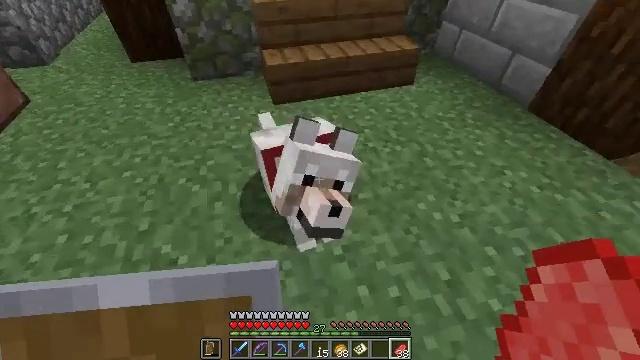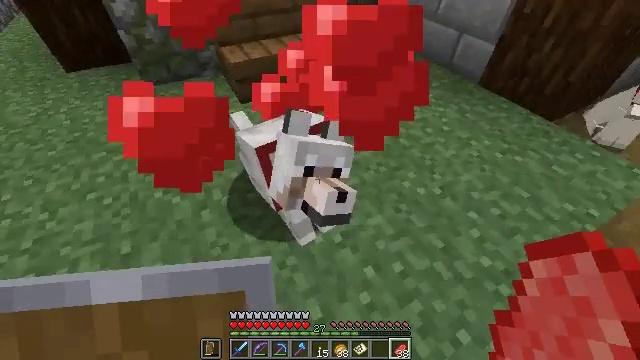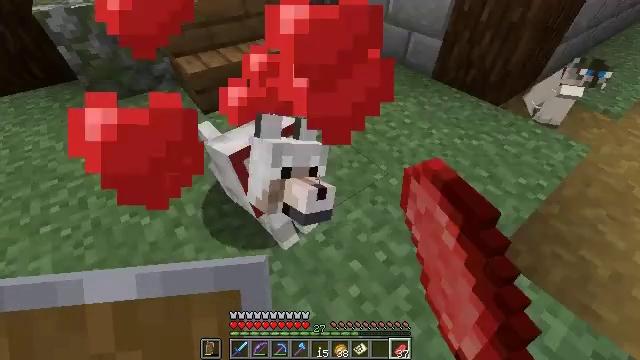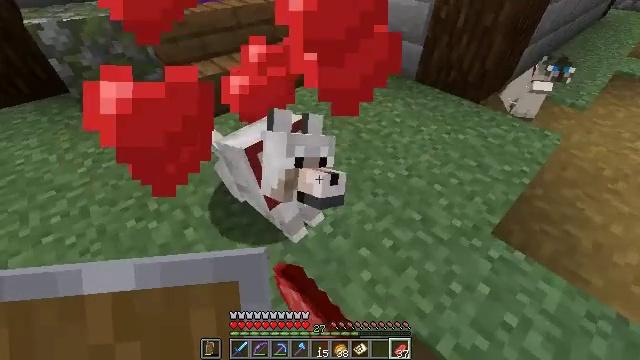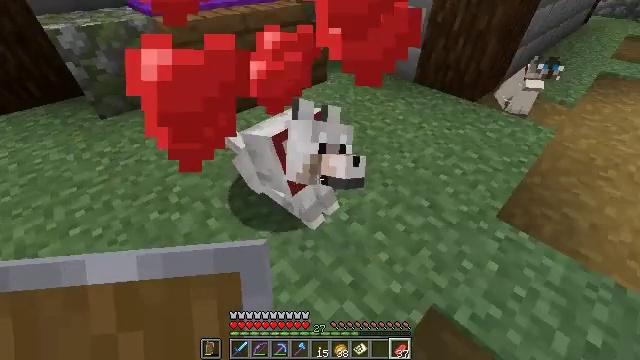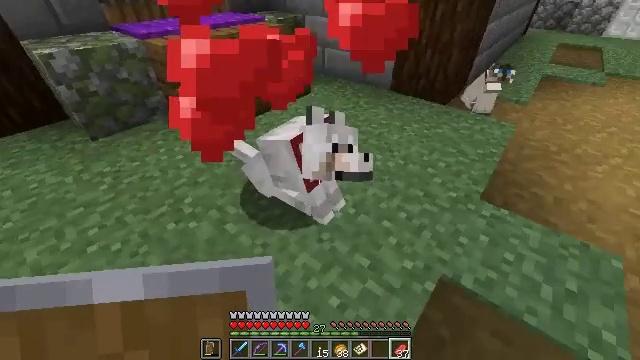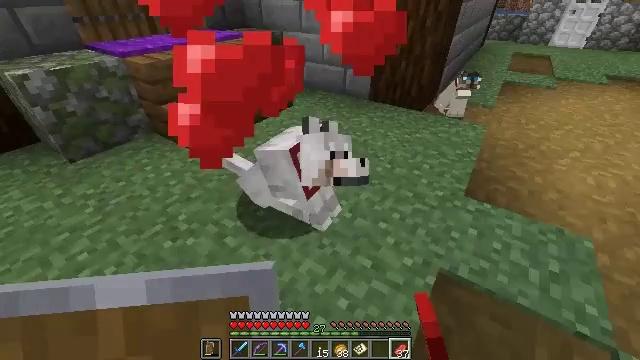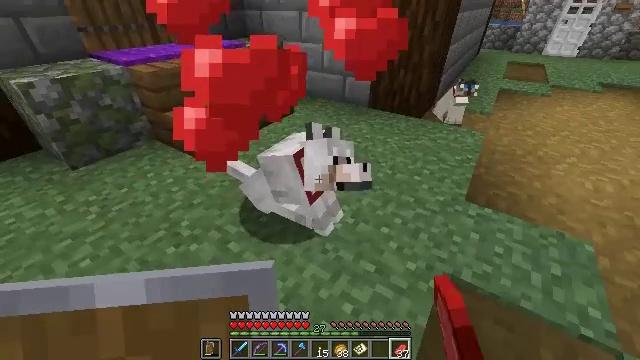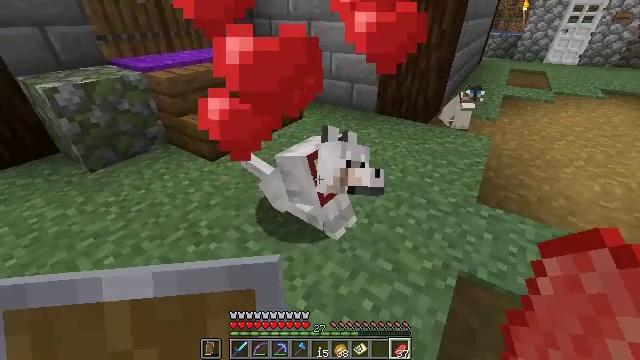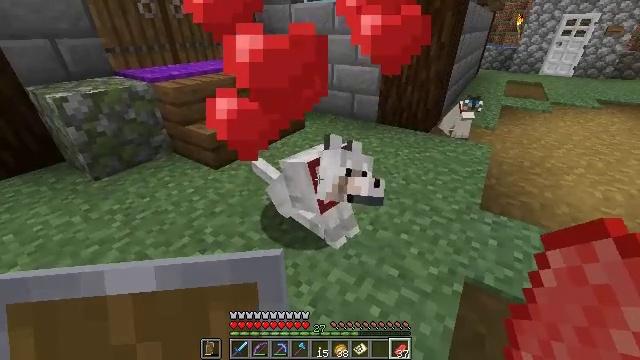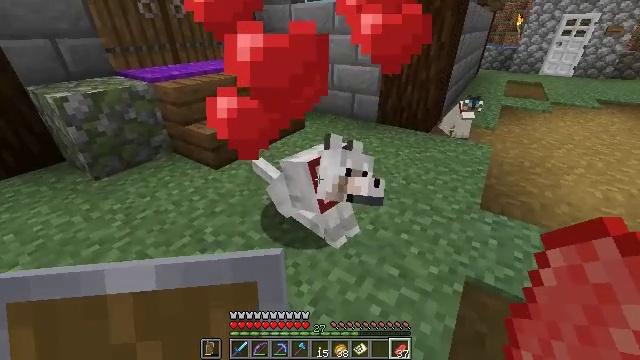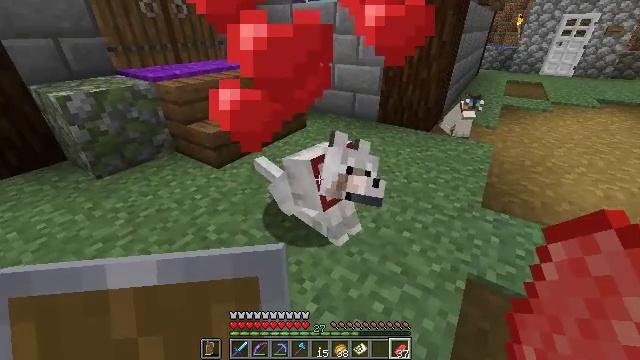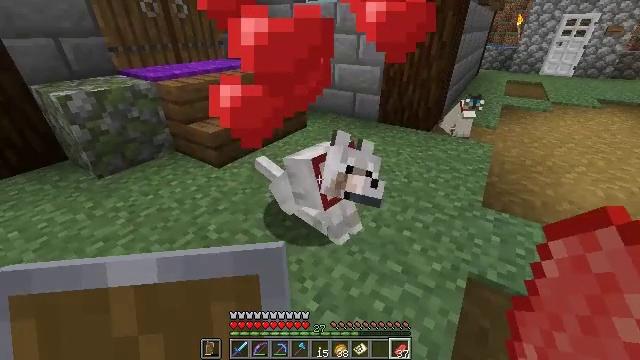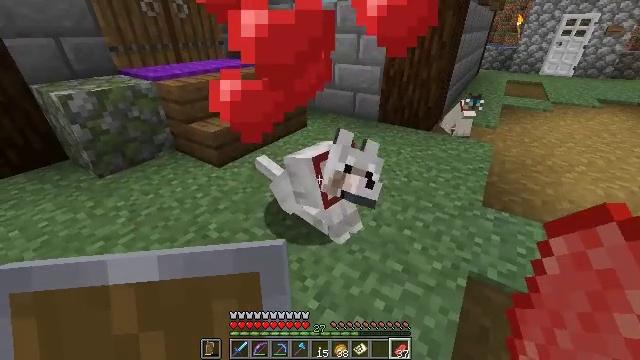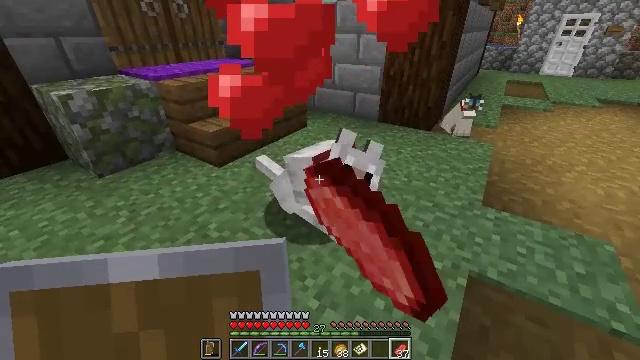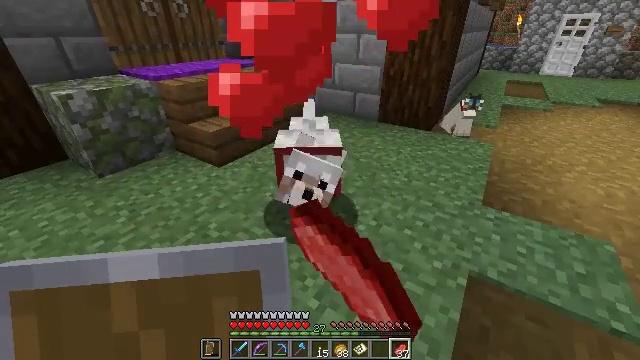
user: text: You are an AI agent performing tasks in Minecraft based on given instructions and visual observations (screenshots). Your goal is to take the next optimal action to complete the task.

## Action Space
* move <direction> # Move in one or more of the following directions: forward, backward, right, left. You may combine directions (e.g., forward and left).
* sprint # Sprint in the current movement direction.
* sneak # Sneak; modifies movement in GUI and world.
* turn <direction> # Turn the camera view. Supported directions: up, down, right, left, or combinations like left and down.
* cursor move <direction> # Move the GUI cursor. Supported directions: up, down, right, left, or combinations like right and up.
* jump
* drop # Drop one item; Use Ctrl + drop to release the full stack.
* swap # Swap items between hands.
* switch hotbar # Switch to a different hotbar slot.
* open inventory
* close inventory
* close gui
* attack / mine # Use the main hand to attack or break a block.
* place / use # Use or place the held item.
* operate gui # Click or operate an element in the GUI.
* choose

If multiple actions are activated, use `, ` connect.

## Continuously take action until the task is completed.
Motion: motion action
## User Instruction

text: Break the clay block to collect it.
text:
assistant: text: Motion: move back and move left, turn right and down
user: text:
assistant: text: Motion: move back and move left, turn right
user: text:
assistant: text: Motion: move back and move left, turn right and up
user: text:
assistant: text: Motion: move back and move left, turn right and up
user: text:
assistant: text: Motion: move back and move left, turn right and up
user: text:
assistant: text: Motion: move left, turn right and up
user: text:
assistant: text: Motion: turn up
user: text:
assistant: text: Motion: turn up, use / place
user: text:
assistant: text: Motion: turn up, use / place
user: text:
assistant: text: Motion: use / place
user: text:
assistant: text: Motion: use / place
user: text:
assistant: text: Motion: use / place
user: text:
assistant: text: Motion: use / place
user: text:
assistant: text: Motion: use / place
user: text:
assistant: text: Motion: use / place
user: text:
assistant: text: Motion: no_op
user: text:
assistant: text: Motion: use / place
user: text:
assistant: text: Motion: use / place
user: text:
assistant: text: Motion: use / place
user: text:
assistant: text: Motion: use / place
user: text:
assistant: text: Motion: use / place
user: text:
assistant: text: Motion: use / place
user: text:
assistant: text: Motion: no_op
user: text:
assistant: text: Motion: use / place
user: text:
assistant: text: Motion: no_op
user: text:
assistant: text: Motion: turn right
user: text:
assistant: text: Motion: turn right and down
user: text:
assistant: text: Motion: turn right and down
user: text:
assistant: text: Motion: turn right
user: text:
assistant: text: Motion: turn right